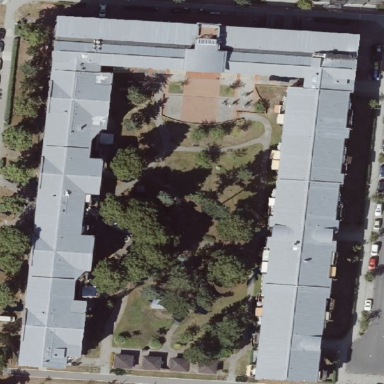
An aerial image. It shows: Nursing home.